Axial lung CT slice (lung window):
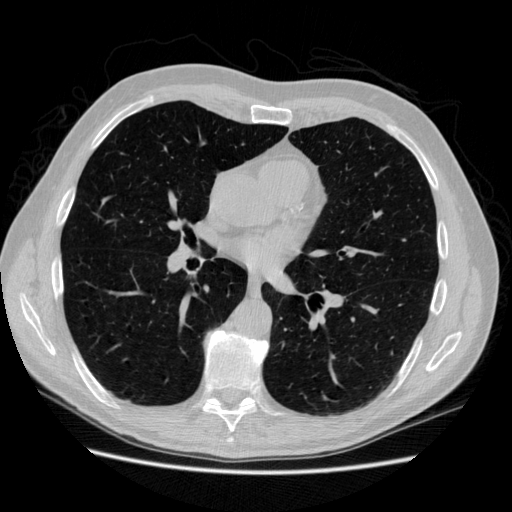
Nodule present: no